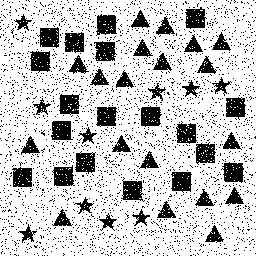
Squares: 19
Triangles: 19
Stars: 10
Total shapes: 48